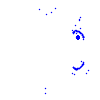
Particle: electron